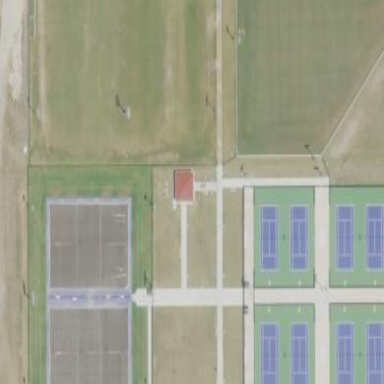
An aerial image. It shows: Tennis court on pitch designated for leisure land.